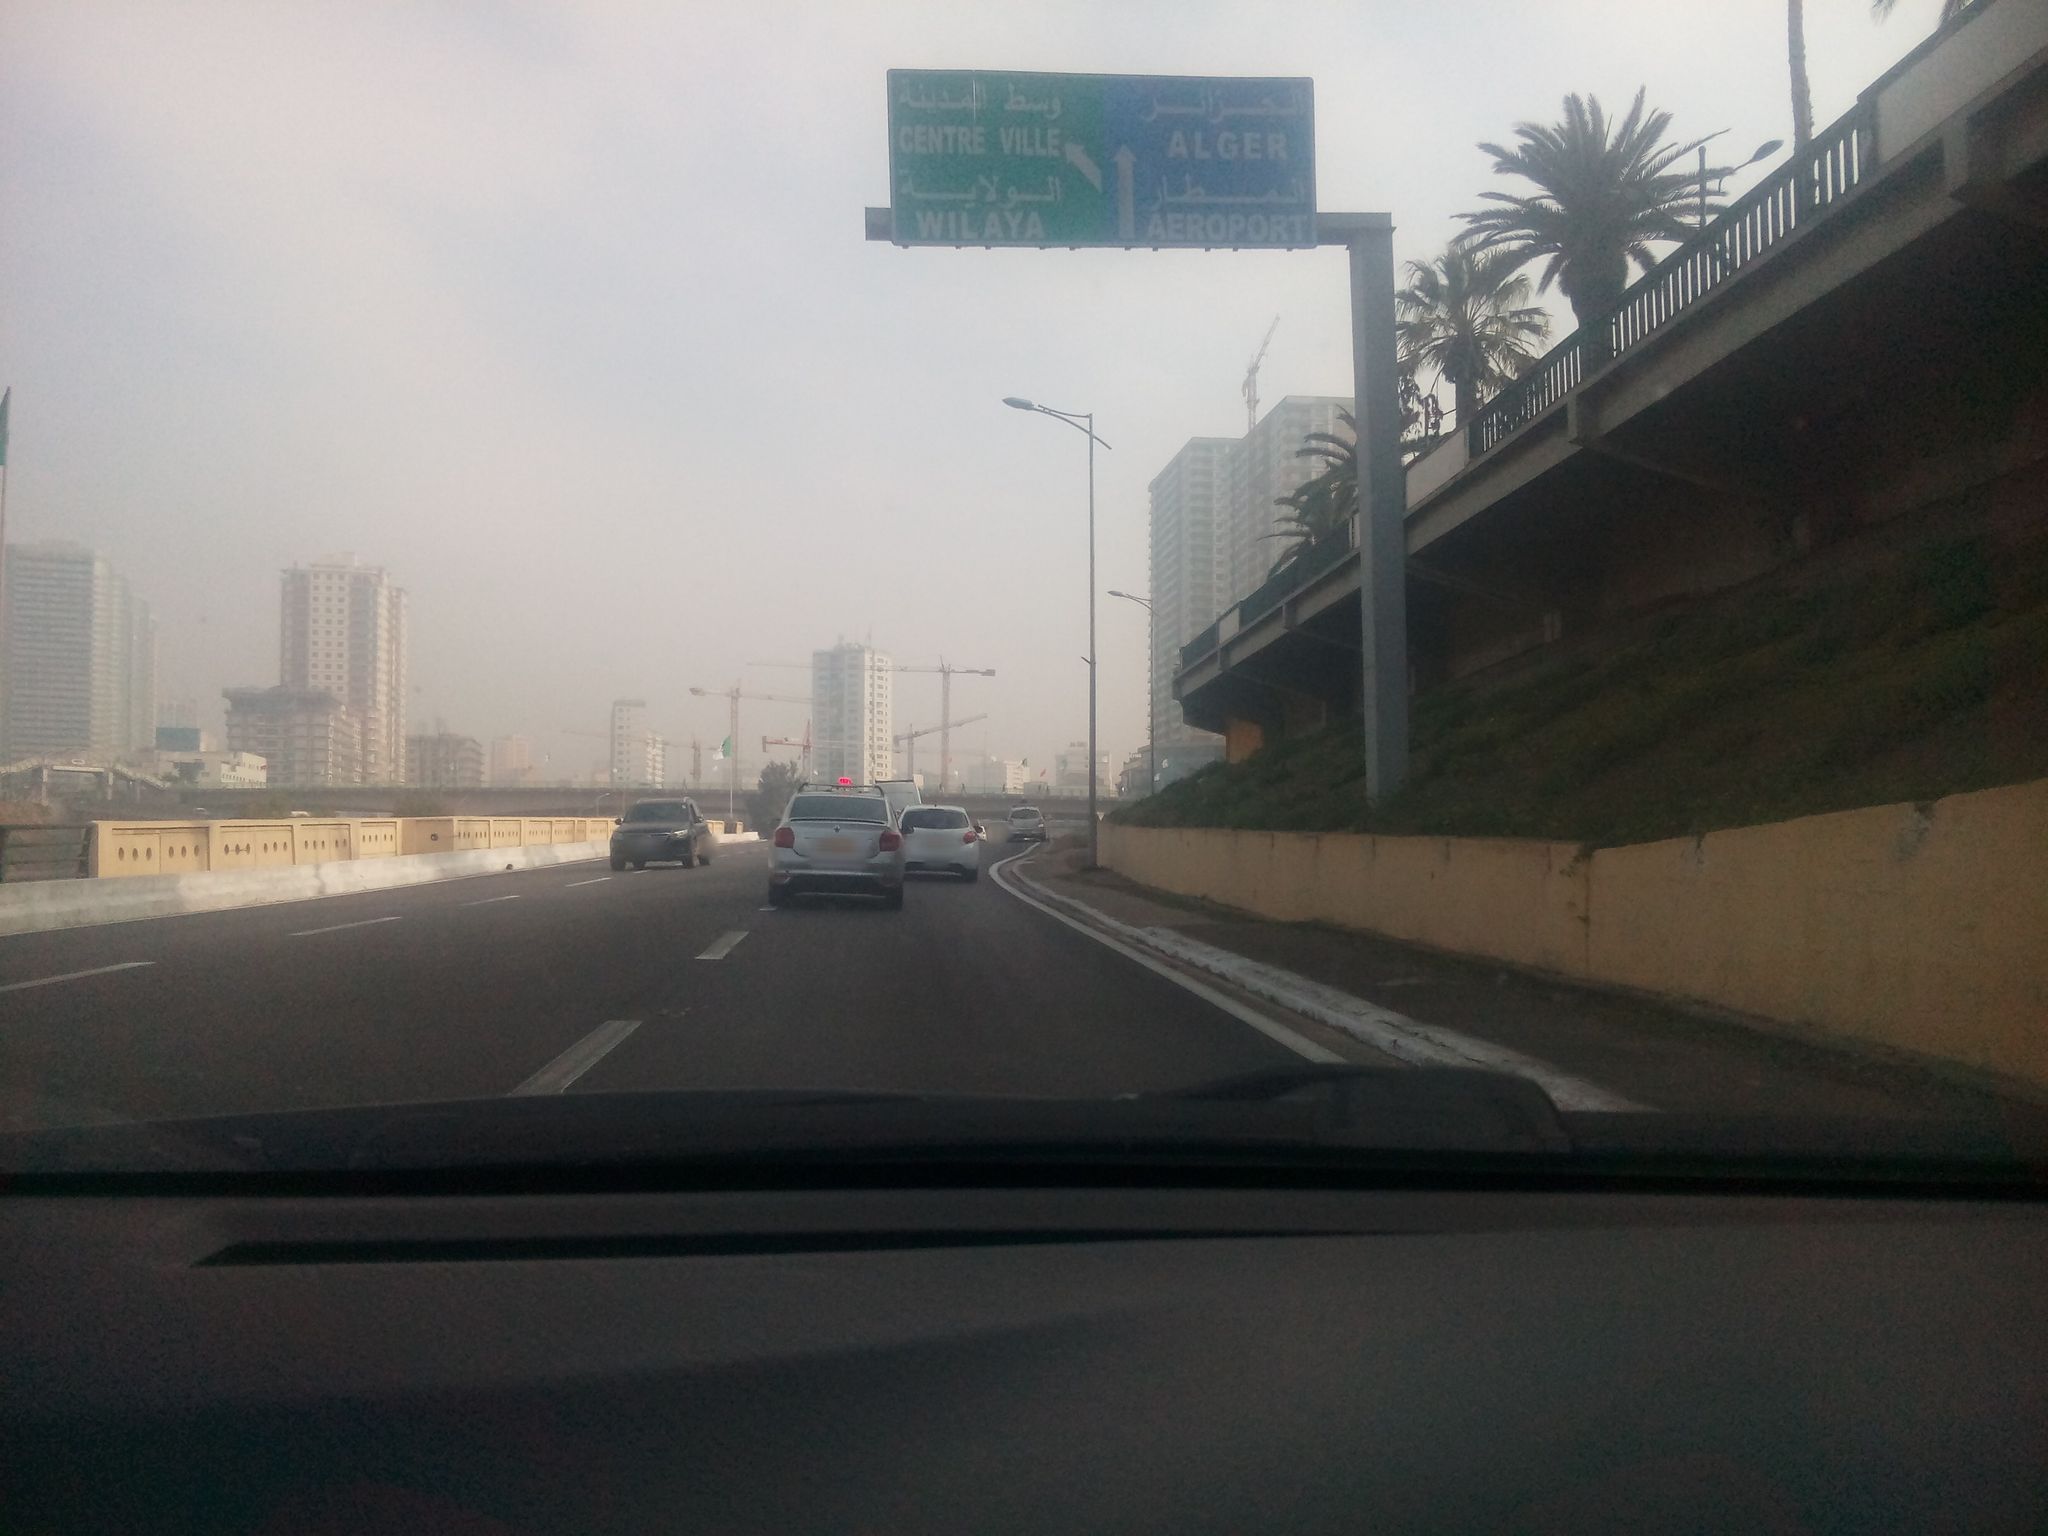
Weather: clear
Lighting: dusk/dawn
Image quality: good
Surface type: driving surface
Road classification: primary
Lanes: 3.0
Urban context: urban centre
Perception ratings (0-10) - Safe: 2.72, Lively: 4.65, Beautiful: 3.59, Boring: 4.04, Depressing: 5.15, Wealthy: 1.67